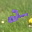
Label: 2